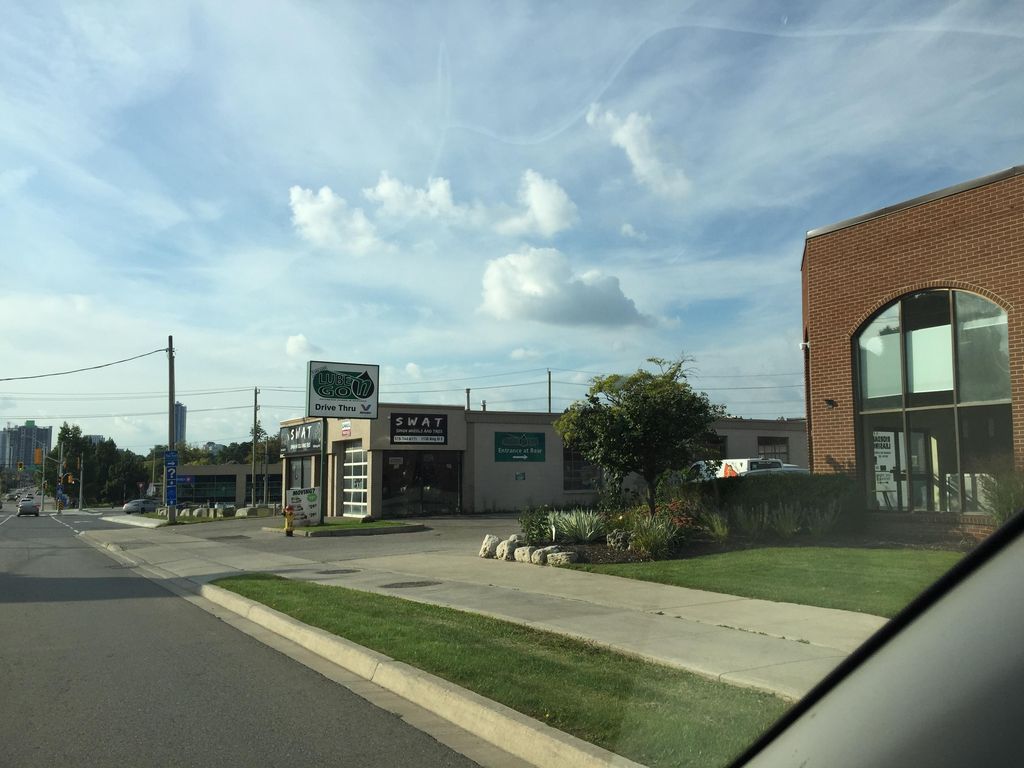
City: kitchener-waterloo